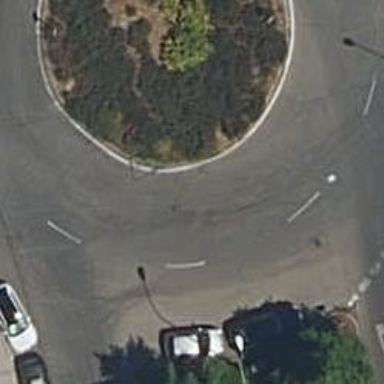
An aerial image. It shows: Roundabout on residential road.